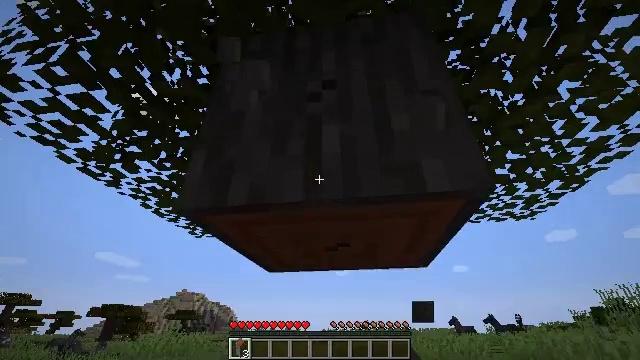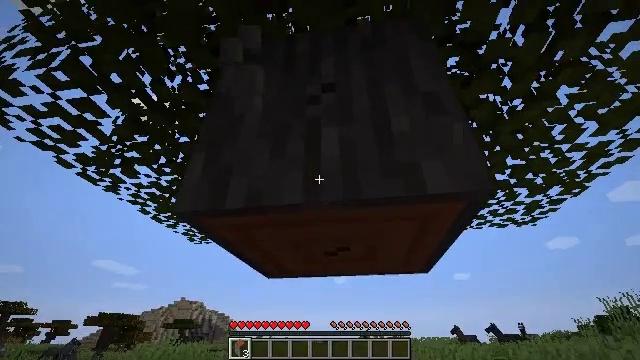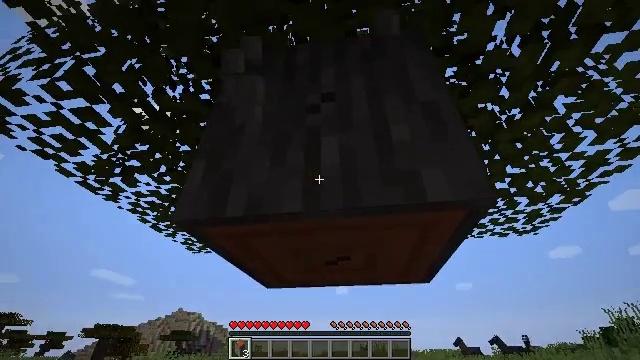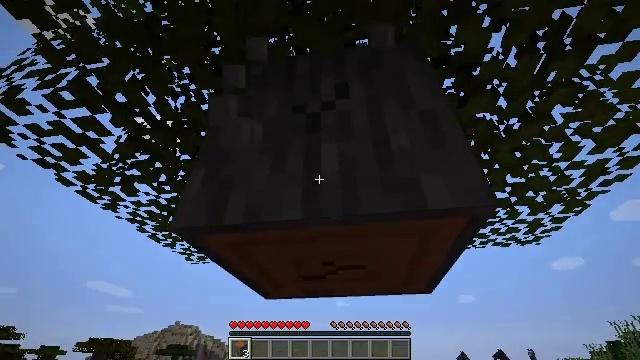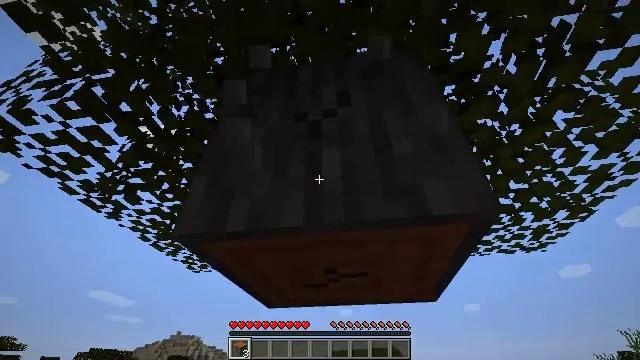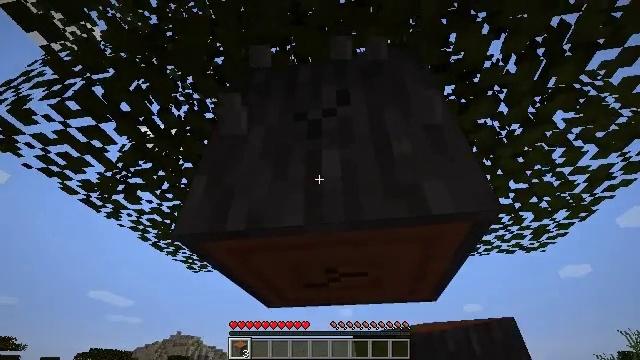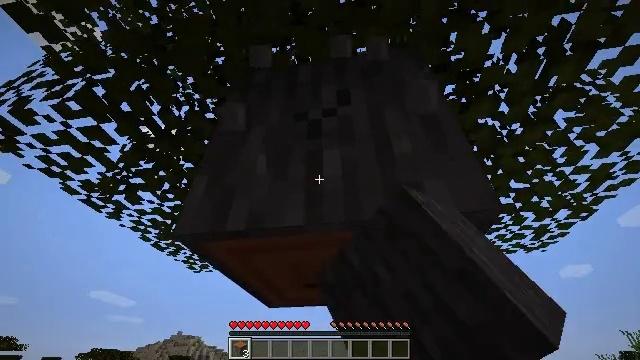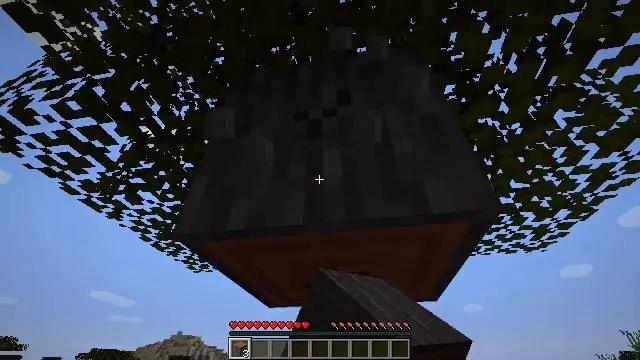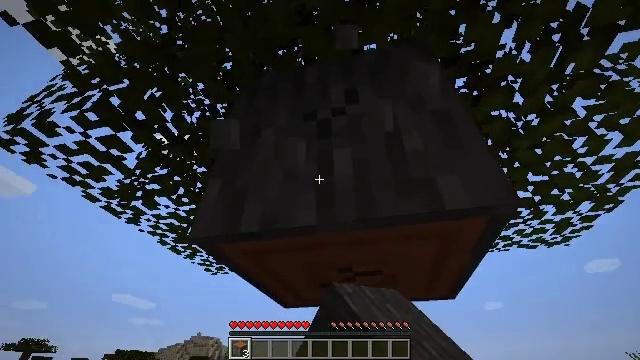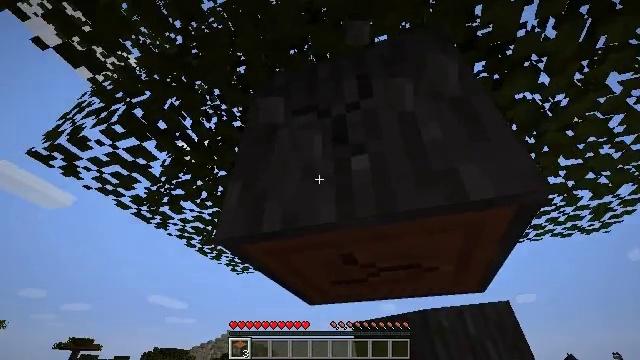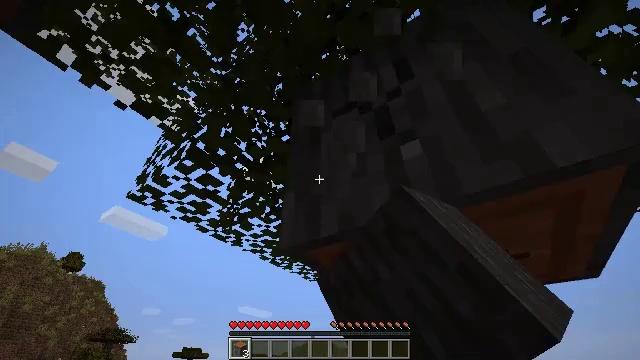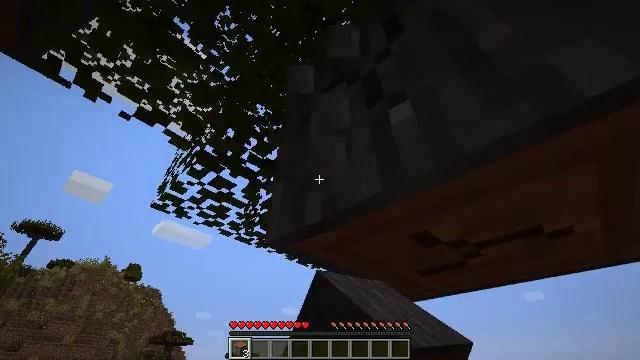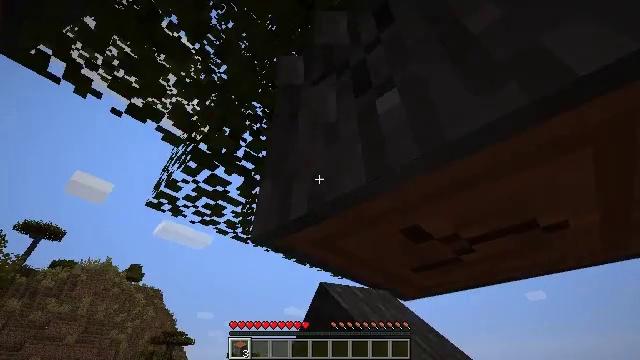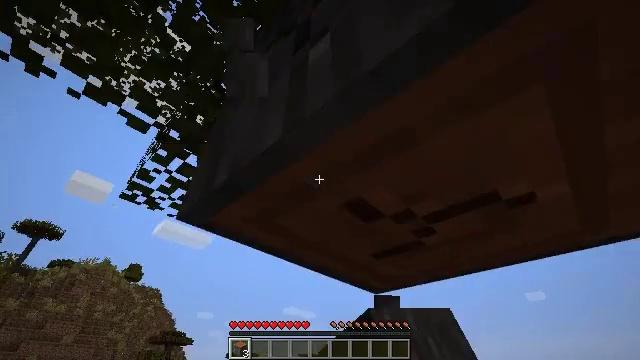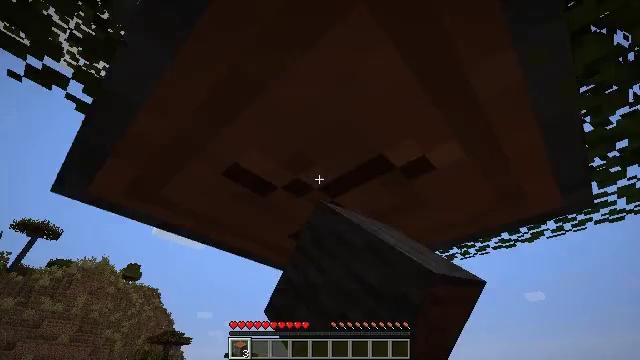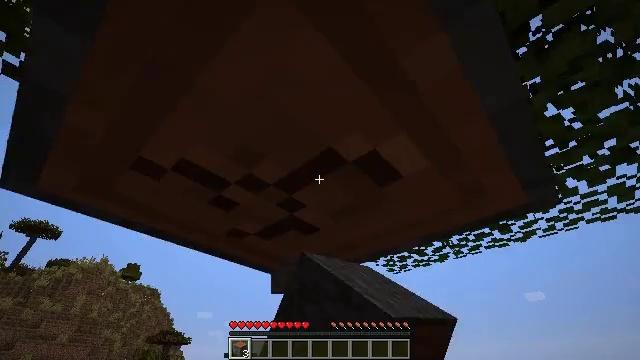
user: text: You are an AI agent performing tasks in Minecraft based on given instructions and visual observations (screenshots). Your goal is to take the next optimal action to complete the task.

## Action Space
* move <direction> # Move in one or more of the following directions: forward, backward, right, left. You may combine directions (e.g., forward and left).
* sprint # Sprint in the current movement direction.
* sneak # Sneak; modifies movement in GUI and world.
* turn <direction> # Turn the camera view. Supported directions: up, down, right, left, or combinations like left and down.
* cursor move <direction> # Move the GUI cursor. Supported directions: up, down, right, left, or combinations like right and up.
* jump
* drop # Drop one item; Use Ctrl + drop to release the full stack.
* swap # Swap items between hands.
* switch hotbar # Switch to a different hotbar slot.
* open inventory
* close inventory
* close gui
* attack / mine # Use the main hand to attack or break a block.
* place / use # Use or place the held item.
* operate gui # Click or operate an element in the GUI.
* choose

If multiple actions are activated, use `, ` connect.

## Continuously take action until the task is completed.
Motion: motion action
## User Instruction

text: Break the acacia log from the tree.
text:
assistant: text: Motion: turn up, attack / mine
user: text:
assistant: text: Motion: turn up, attack / mine
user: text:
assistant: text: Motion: turn up, attack / mine
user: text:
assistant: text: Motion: turn up, attack / mine
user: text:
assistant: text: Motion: attack / mine
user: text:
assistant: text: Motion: attack / mine
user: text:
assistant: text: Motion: attack / mine
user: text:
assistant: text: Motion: turn left, attack / mine
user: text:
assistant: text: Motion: turn left, attack / mine
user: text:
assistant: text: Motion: move forward and move right, turn left, attack / mine
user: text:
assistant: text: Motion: move forward and move right, turn left, attack / mine
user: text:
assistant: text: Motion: move forward and move right, attack / mine
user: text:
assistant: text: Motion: move right, attack / mine
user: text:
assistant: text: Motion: move right, attack / mine
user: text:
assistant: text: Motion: attack / mine
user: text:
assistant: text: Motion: attack / mine
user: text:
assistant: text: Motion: turn left, attack / mine
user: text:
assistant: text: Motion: turn left, attack / mine
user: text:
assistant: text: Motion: turn left and up, attack / mine
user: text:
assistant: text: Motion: turn left and up, attack / mine
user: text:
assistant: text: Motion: move back, turn left, attack / mine
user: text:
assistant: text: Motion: move back, turn left and down, attack / mine
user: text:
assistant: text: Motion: move back, turn left and down, attack / mine
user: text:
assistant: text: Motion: attack / mine
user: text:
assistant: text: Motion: turn left and down, attack / mine
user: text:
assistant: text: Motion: turn left, attack / mine
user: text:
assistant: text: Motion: move right, turn left and down, attack / mine
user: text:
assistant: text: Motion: move right, turn left and down, attack / mine
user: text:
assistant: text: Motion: move right, turn left and down, attack / mine
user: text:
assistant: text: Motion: turn left and down, attack / mine